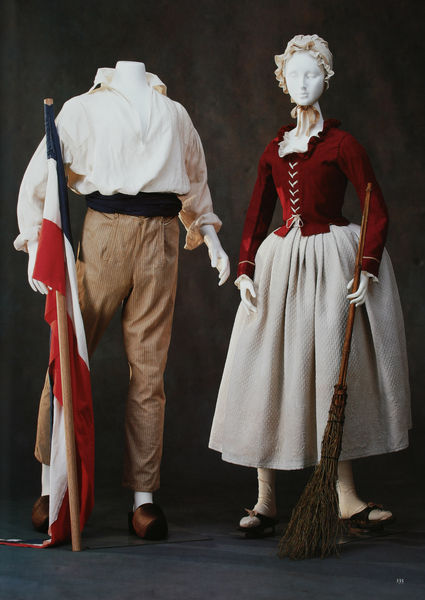
Titel: Männerhemd und Hose; Jacke und Rock
Standort: Kyoto (Japan)
Institution: Kyoto Costume Institute
Schlagwörter: blau, kopf, mann, weiß, ocker, braun, frankreich, frau, holz, kleid, schwarz, gürtel, rot, beige, haube, mode, rock, hemd, hose, jacke, bluse, falten, kleidung, kragen, hals, holland, niederlande, boden, kostüm, stoff, paar, skulptur, statue, schärpe, taille, sommer, mieder, schuhe, fahne, flagge, trikolore, reisig, einfach, weiblich, socken, besen, sandalen, stil, rüsche, rüschen, weste, foto, strümpfe, offen, schnitt, revolution, bürger, stilisiert, schuh, puppe, puppen, esen, tracht, männlich, faltenrock, geschnürt, wams, kostüme, trachten, korsett, gewebe, textil, kopflos, pantoffeln, reifrock, republik, kummerbund, holzschuhe, hexe, holzschuh, klocks, fahnenstange, ppar, kyoto, reisigbesen, marianne, manequin, schnüren, faltrock, keldier, klottschen, node, sanskülotten, weidenbesen, bueste, frau und mann, repulik, cordhose